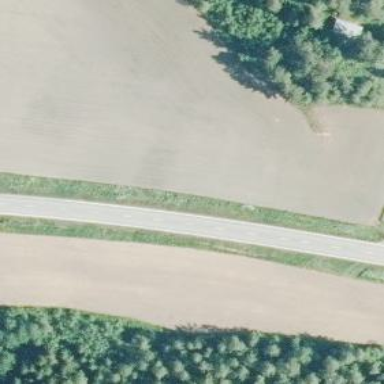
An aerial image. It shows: Secondary road with asphalt surface.